Field crop: maize
Growth stage: 1
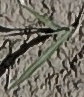
Species: sorghum